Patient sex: M
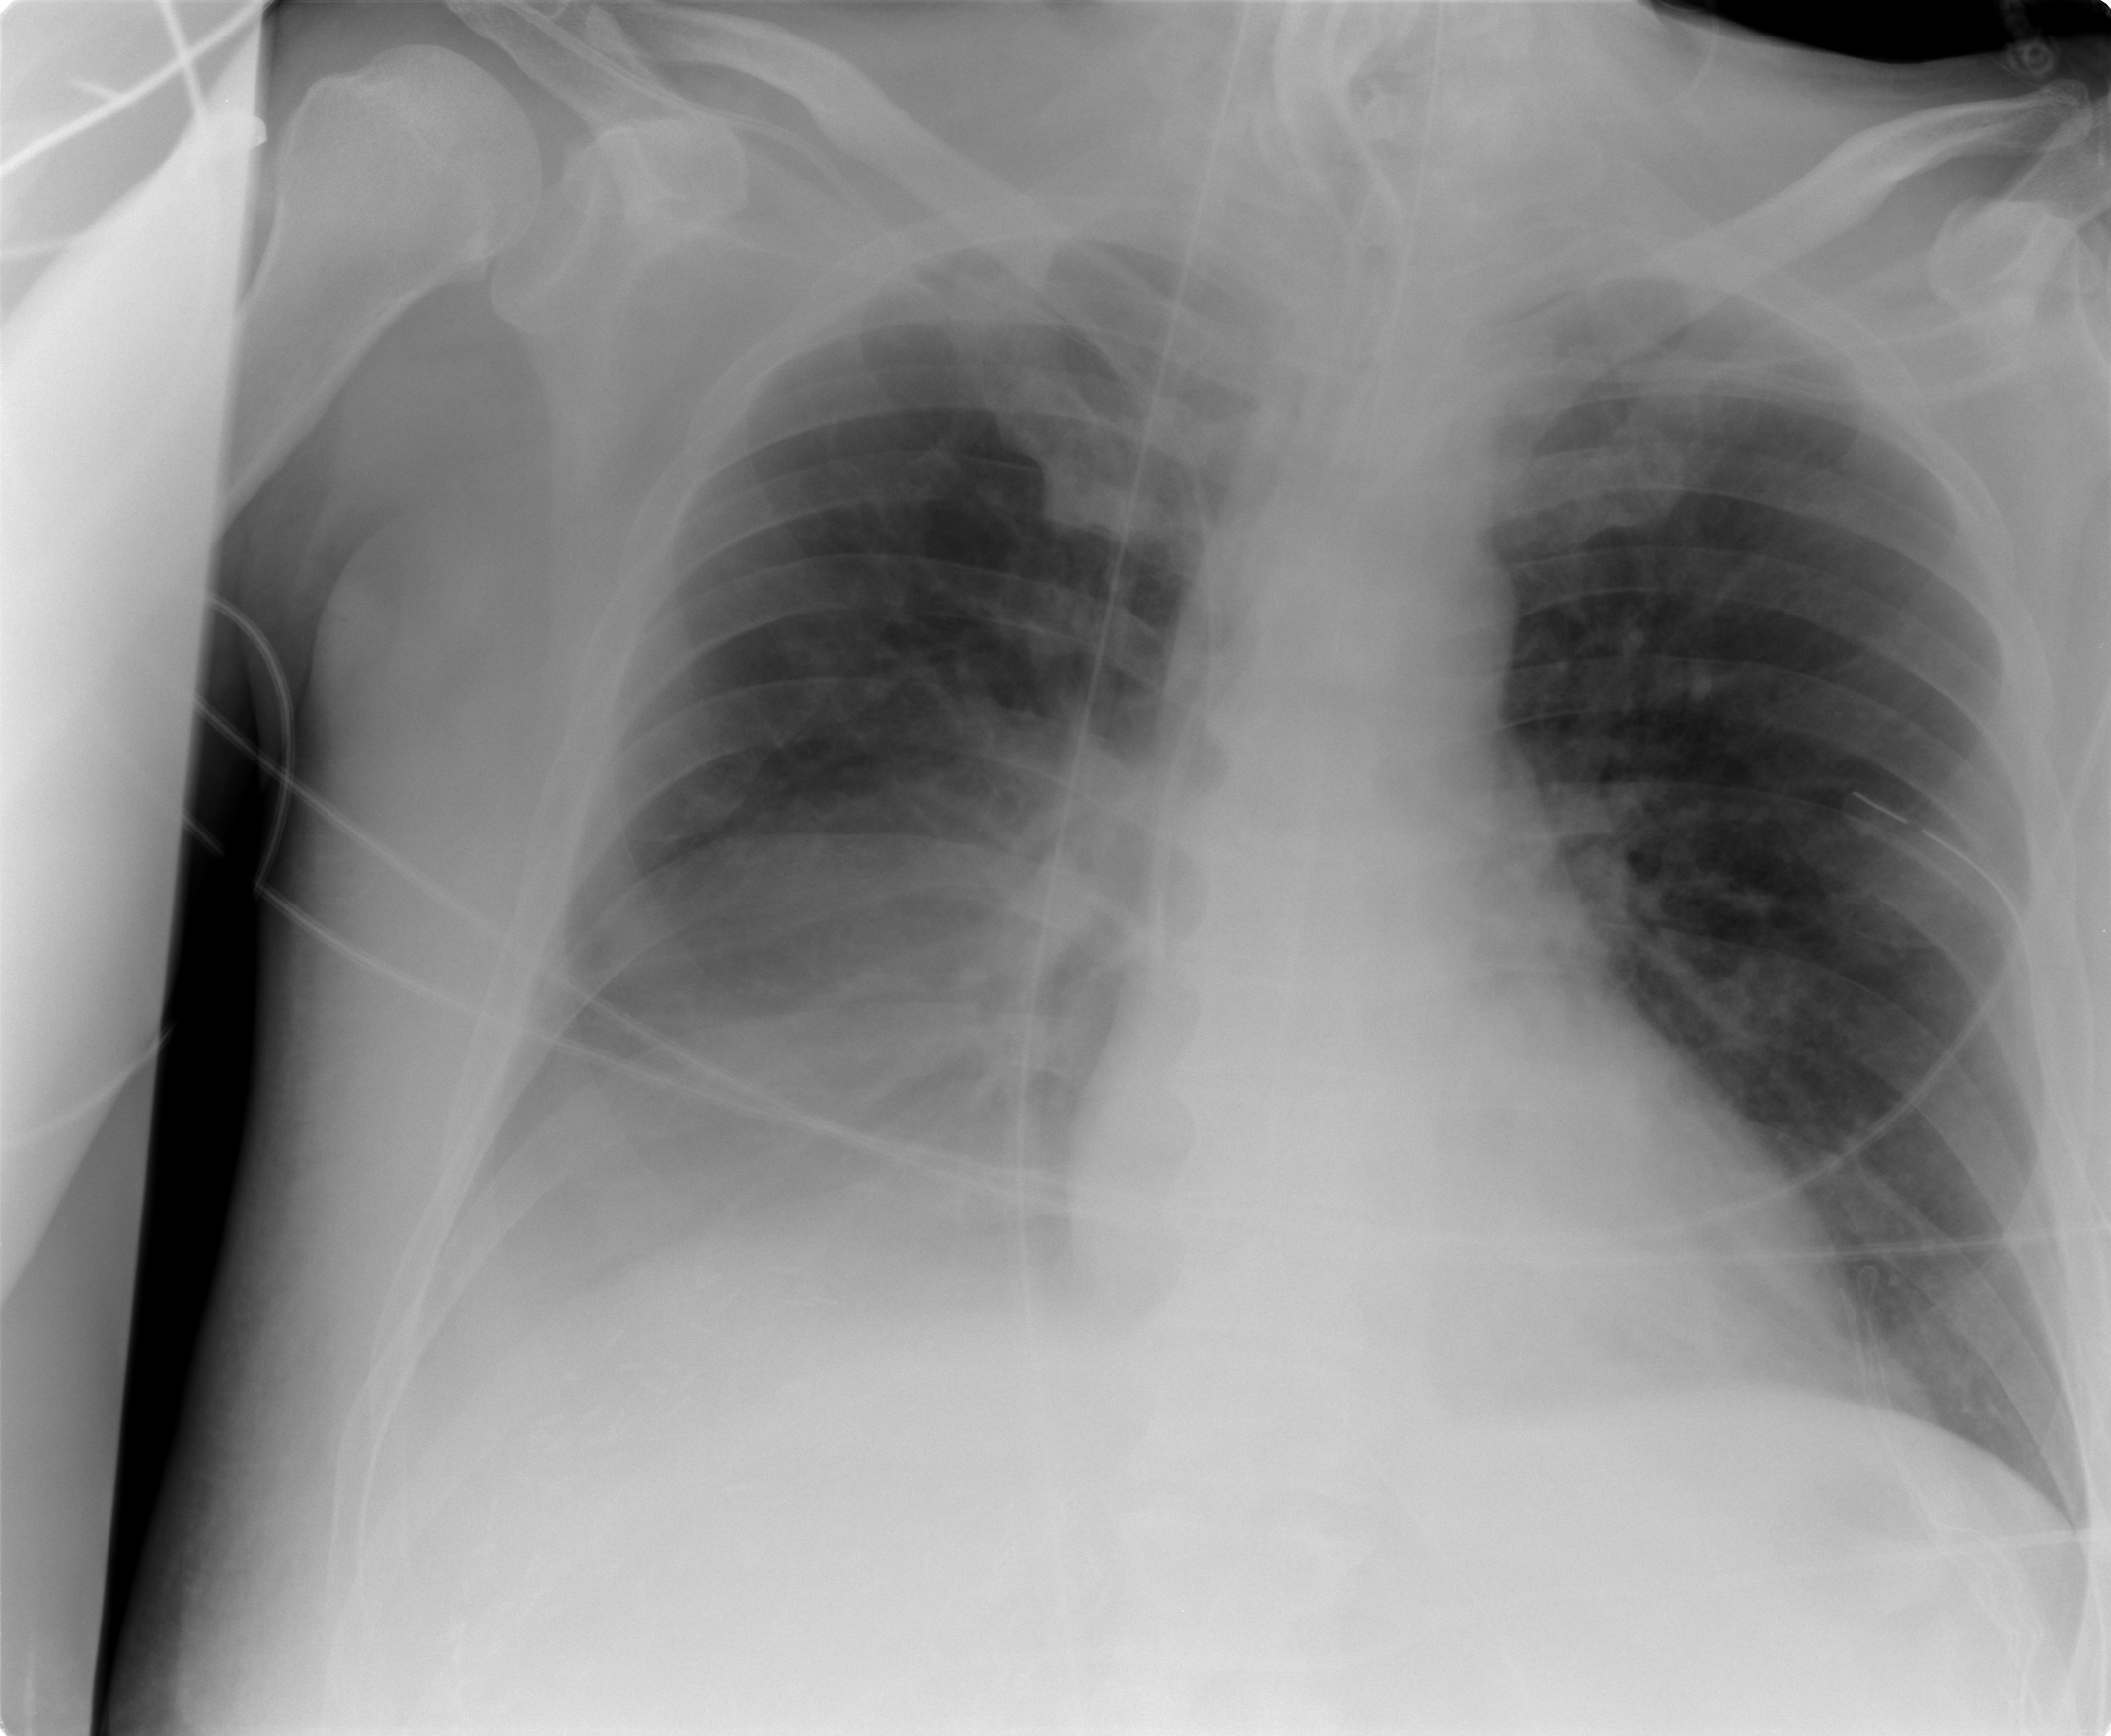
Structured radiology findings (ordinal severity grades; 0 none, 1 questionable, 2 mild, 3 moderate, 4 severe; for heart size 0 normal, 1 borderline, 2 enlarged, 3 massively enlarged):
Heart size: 0
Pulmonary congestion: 0
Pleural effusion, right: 2
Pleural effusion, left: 0
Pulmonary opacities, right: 0
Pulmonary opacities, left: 0
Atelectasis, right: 2
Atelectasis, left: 0